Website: ulta-beauty
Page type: billing-address
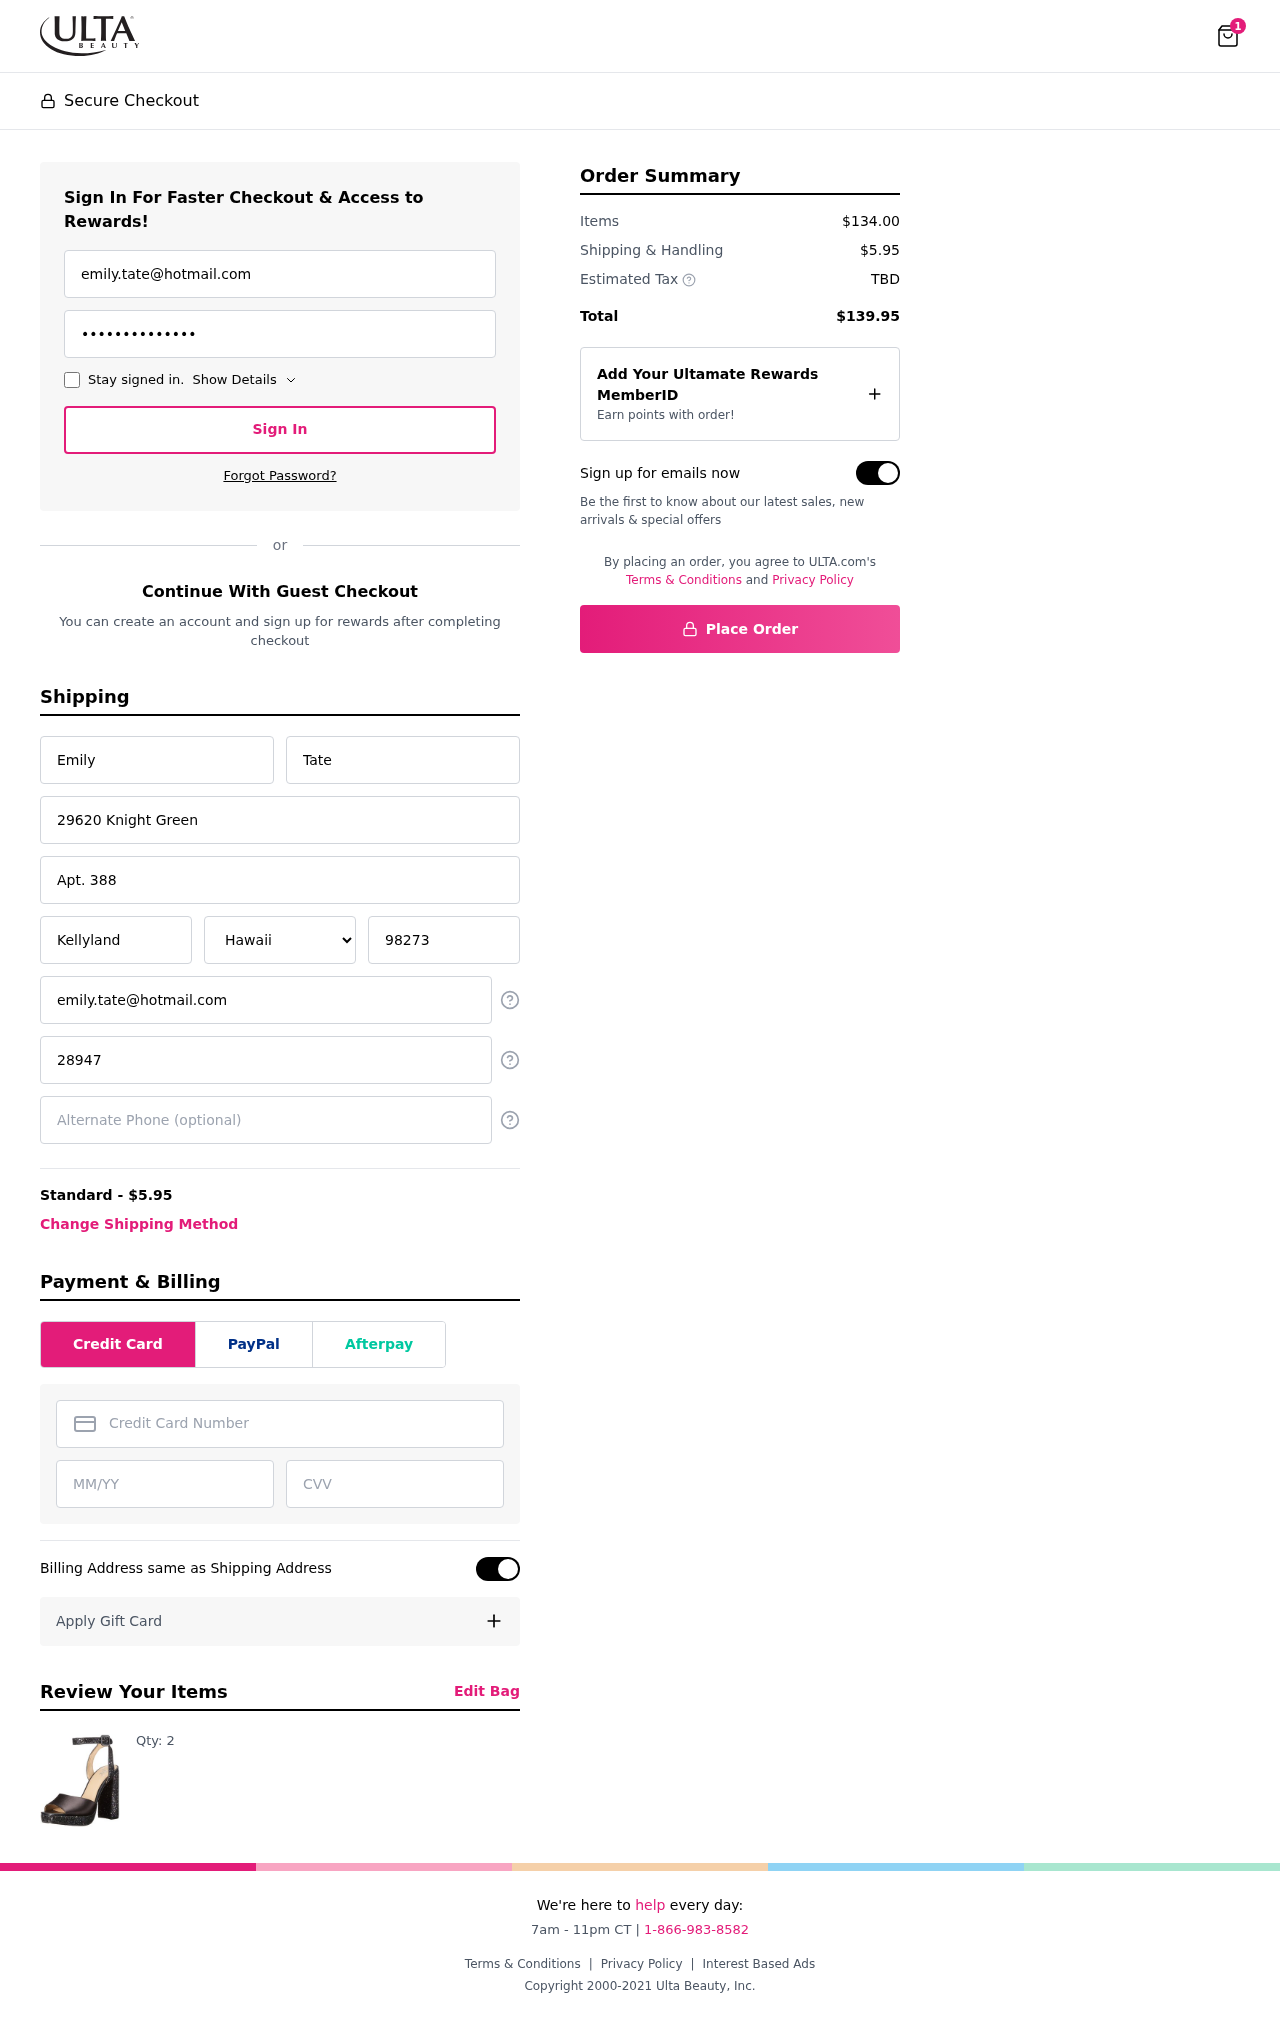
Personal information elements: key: PII_STATE
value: Hawaii
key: PII_EMAIL
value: emily.tate@hotmail.com
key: PII_FIRSTNAME
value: Emily
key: PII_LASTNAME
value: Tate
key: PII_STREET
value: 29620 Knight Green
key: PII_STREET2
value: Apt. 388
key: PII_CITY
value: Kellyland
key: PII_POSTCODE
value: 98273
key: PII_PHONE
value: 2894768005
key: PII_ALT_PHONE
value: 5106250943
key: PII_CARD_NUMBER
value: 3415 8662 0964 060
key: PII_CARD_EXPIRY
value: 06/30
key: PII_CARD_CVV
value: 8459
Product elements: key: PRODUCT1_QUANTITY
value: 2
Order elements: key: ORDER_NUM_ITEMS
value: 1
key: ORDER_SHIPPING_COST
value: $5.95
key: ORDER_SUBTOTAL
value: $134.00
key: ORDER_TOTAL
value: $139.95